Question: I test app with 'Ripple' for 'webOS', I get:
'''
Uncaught ReferenceError: PalmServiceBridge is not defined
'''

Is this a 'Ripple' bug?
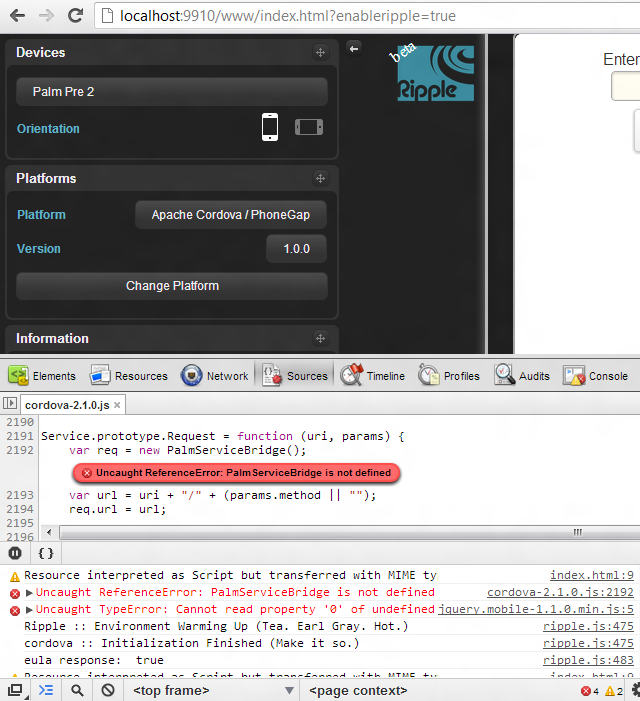
Answer: I would say it's a bug with Ripple. If it's going to emulate webOS devices it'll need to provide a shim for PalmServiceBridge. I'm not very familiar with Ripple so I'm not positive how it's supposed to do its magic.